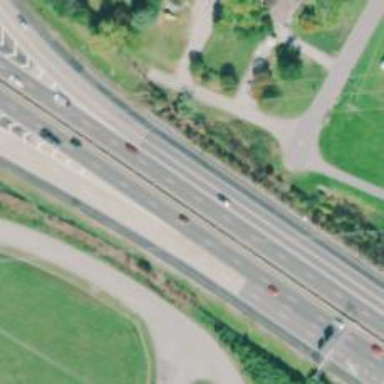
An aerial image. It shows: Motorway junction.